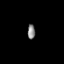
Tissue: prostate
Cell type: Fibroblasts
Senescence score: 0.6937
Nuclear area (px): 109
Mean DAPI intensity: 136.083